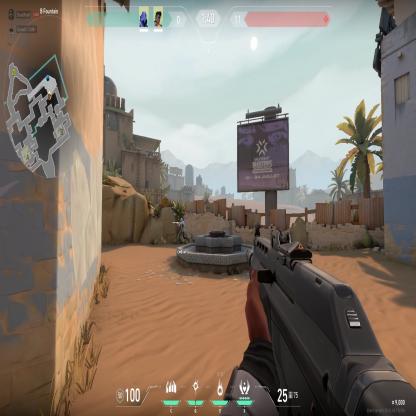
Label: teammate